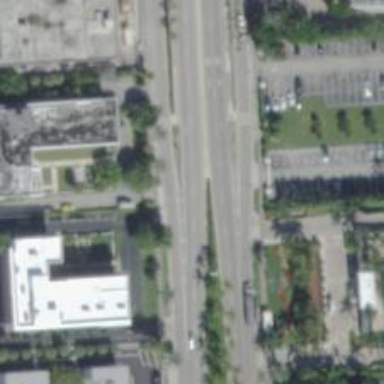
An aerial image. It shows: Primary highway with separate asphalt sidewalks.